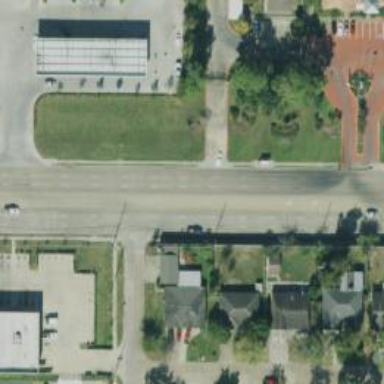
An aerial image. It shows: Stop road.